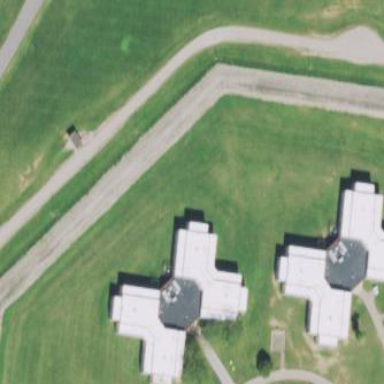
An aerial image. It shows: Prison building.